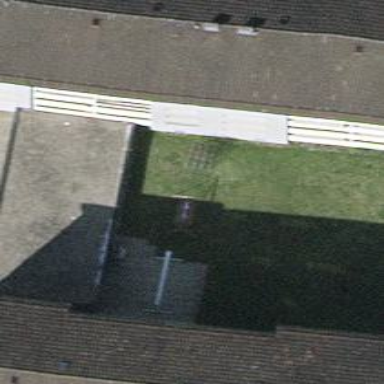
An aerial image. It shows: Flat-roofed garage.